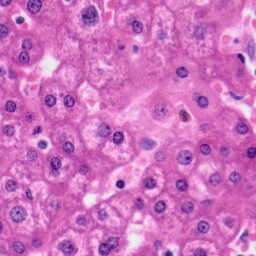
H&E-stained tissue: Liver